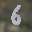
Label: 6